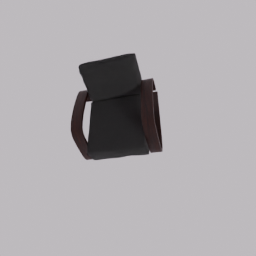
Label: furniture